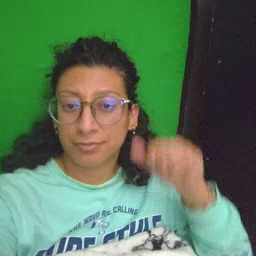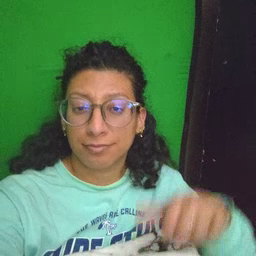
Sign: cow